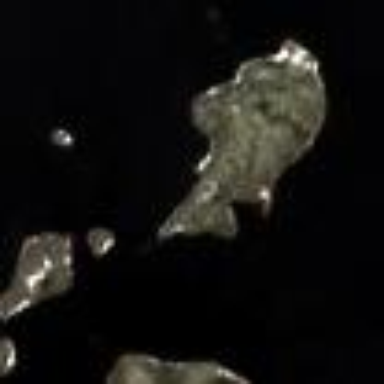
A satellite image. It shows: Island in the natural setting.